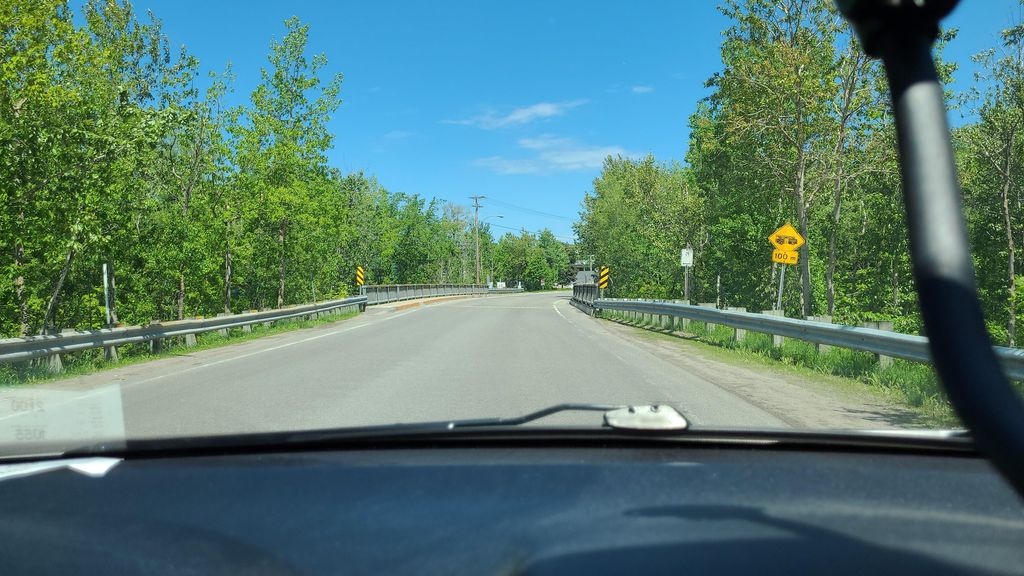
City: quebec_city